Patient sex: F
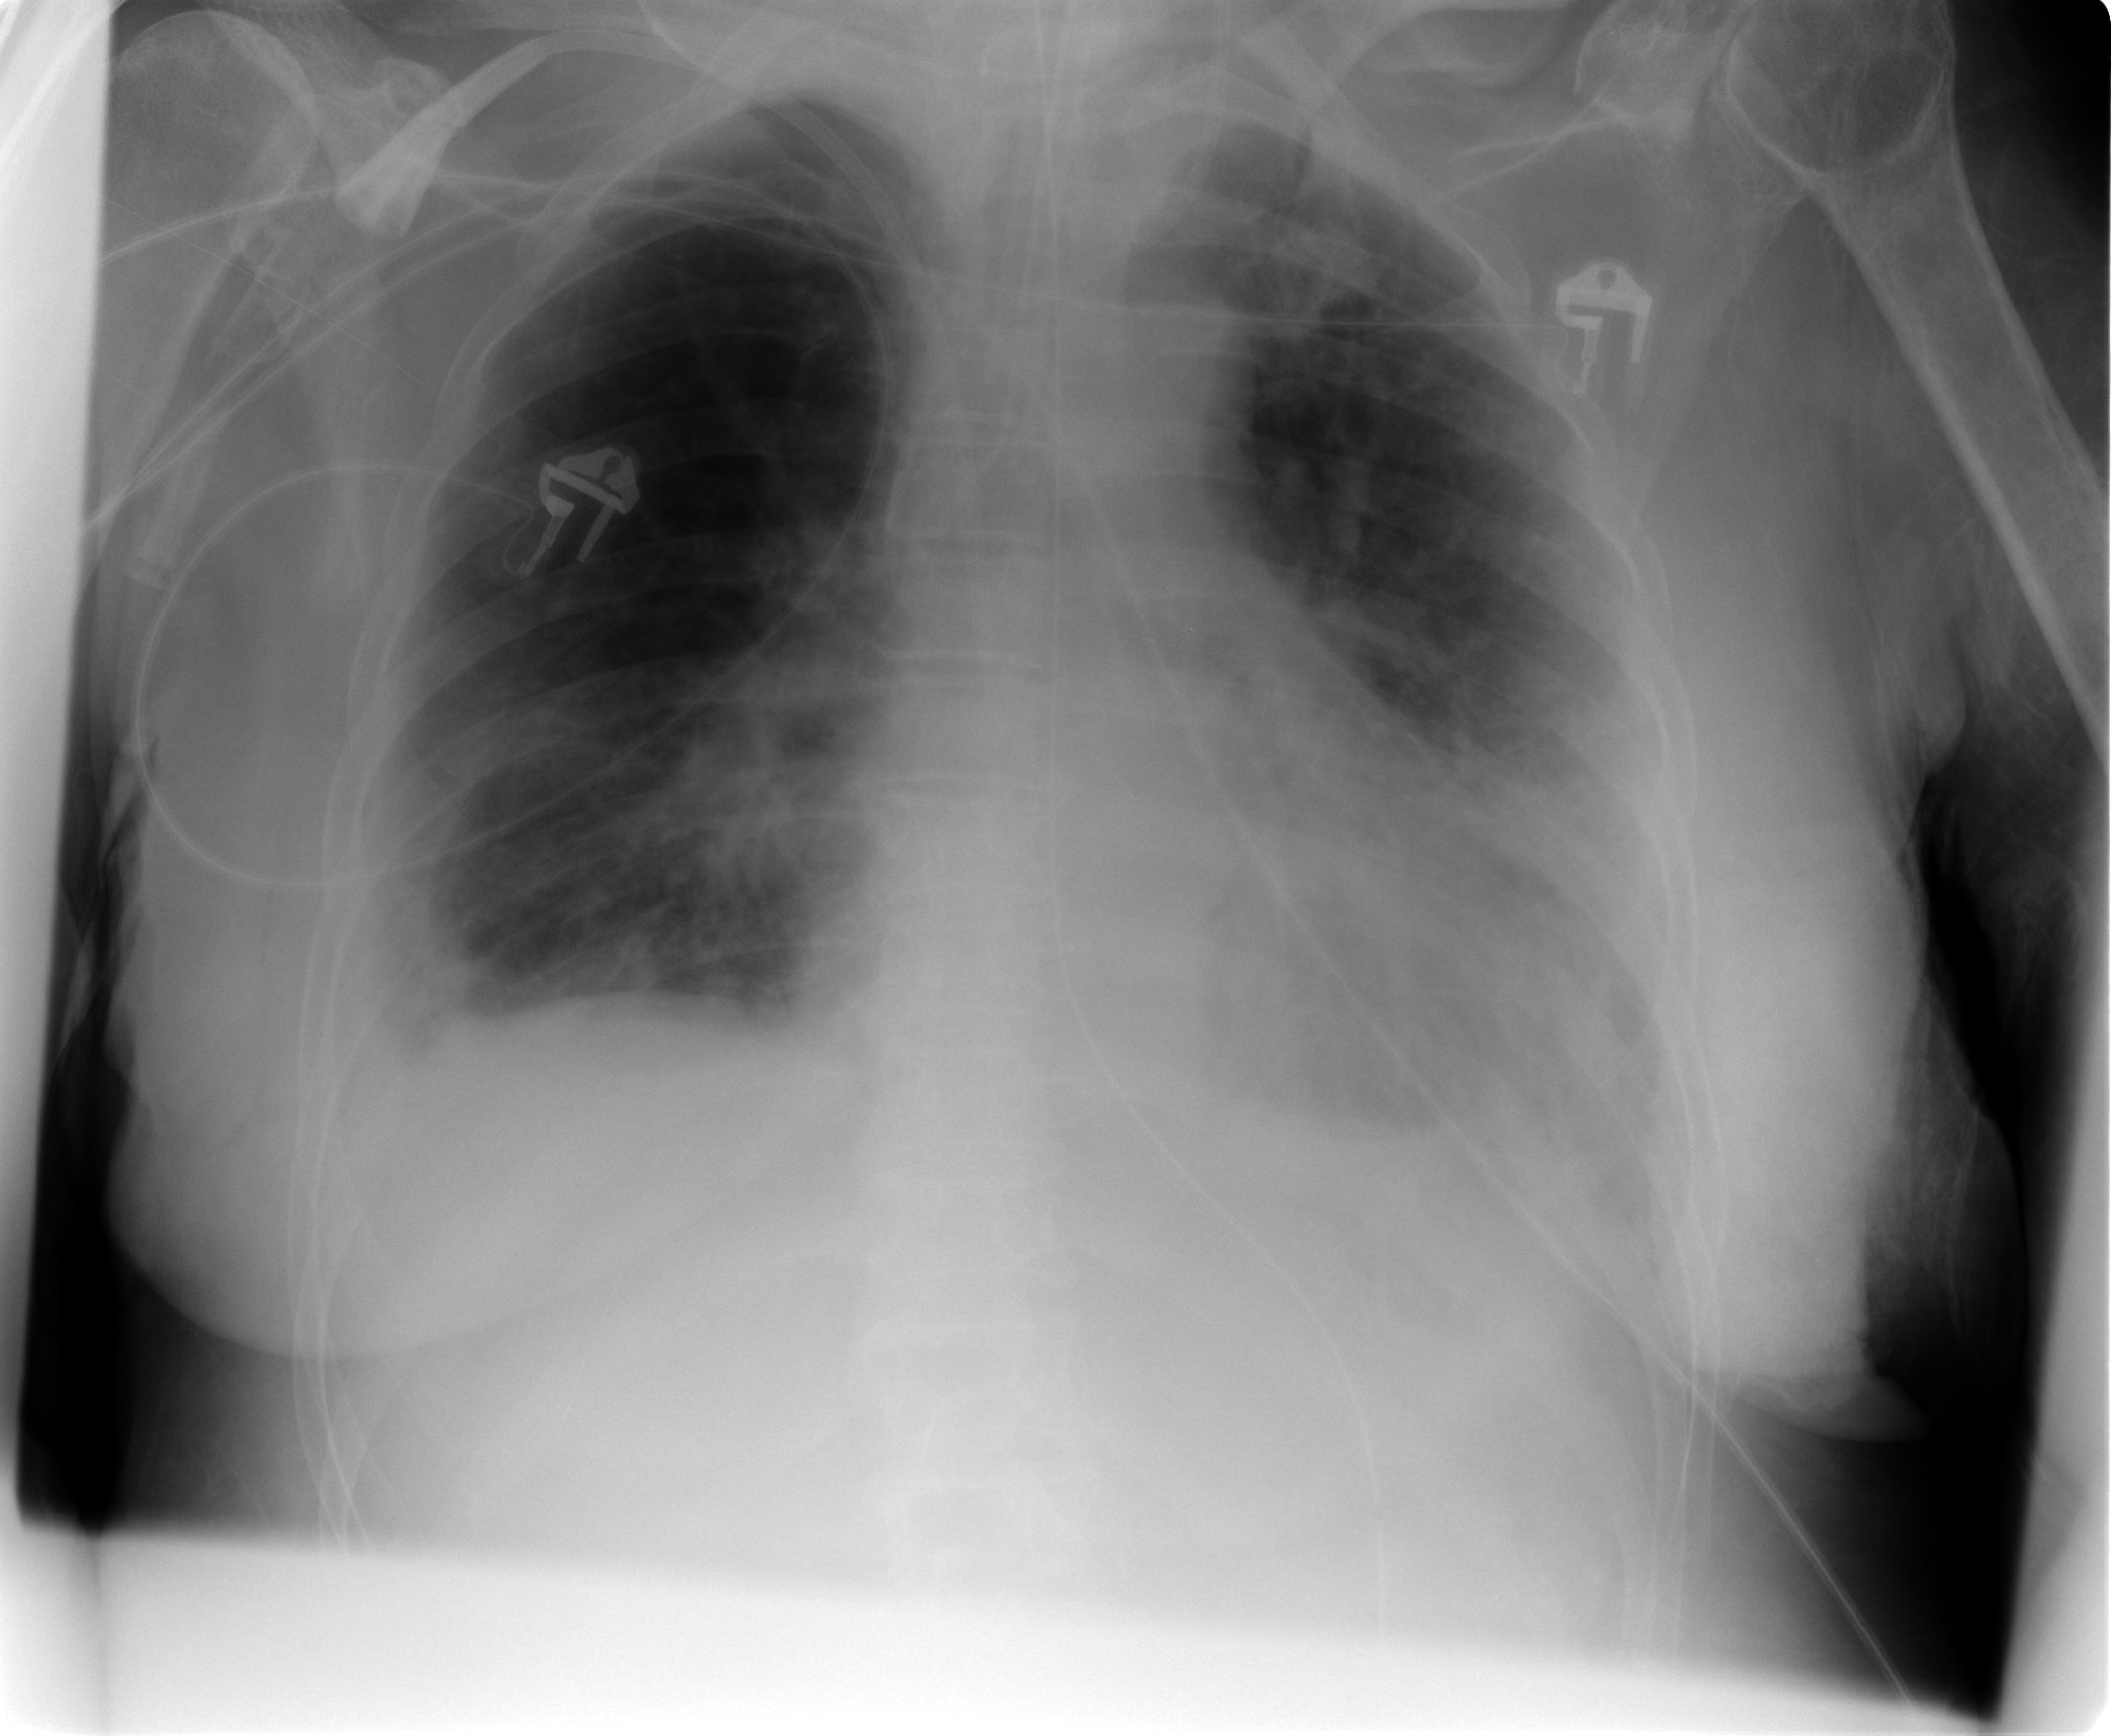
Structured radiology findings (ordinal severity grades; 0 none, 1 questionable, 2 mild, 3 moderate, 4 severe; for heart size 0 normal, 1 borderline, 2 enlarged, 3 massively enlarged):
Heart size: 2
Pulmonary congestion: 2
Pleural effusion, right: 3
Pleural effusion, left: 3
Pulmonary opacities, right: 2
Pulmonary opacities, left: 2
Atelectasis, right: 2
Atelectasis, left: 3